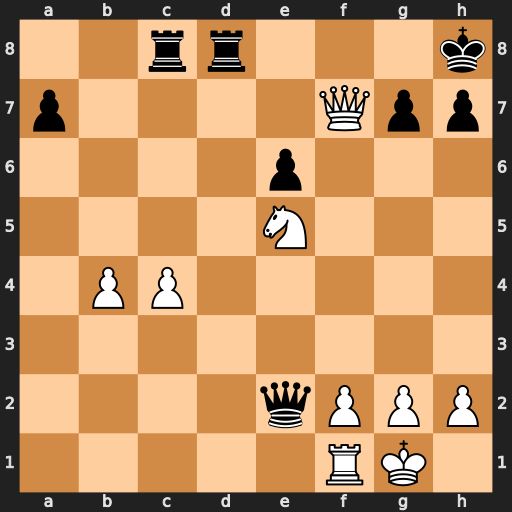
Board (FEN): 2rr3k/p4Qpp/4p3/4N3/1PP5/8/4qPPP/5RK1
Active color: w
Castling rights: -
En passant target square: -
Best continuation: Qxe6 Qxe5 Qxe5